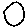
Label: circle